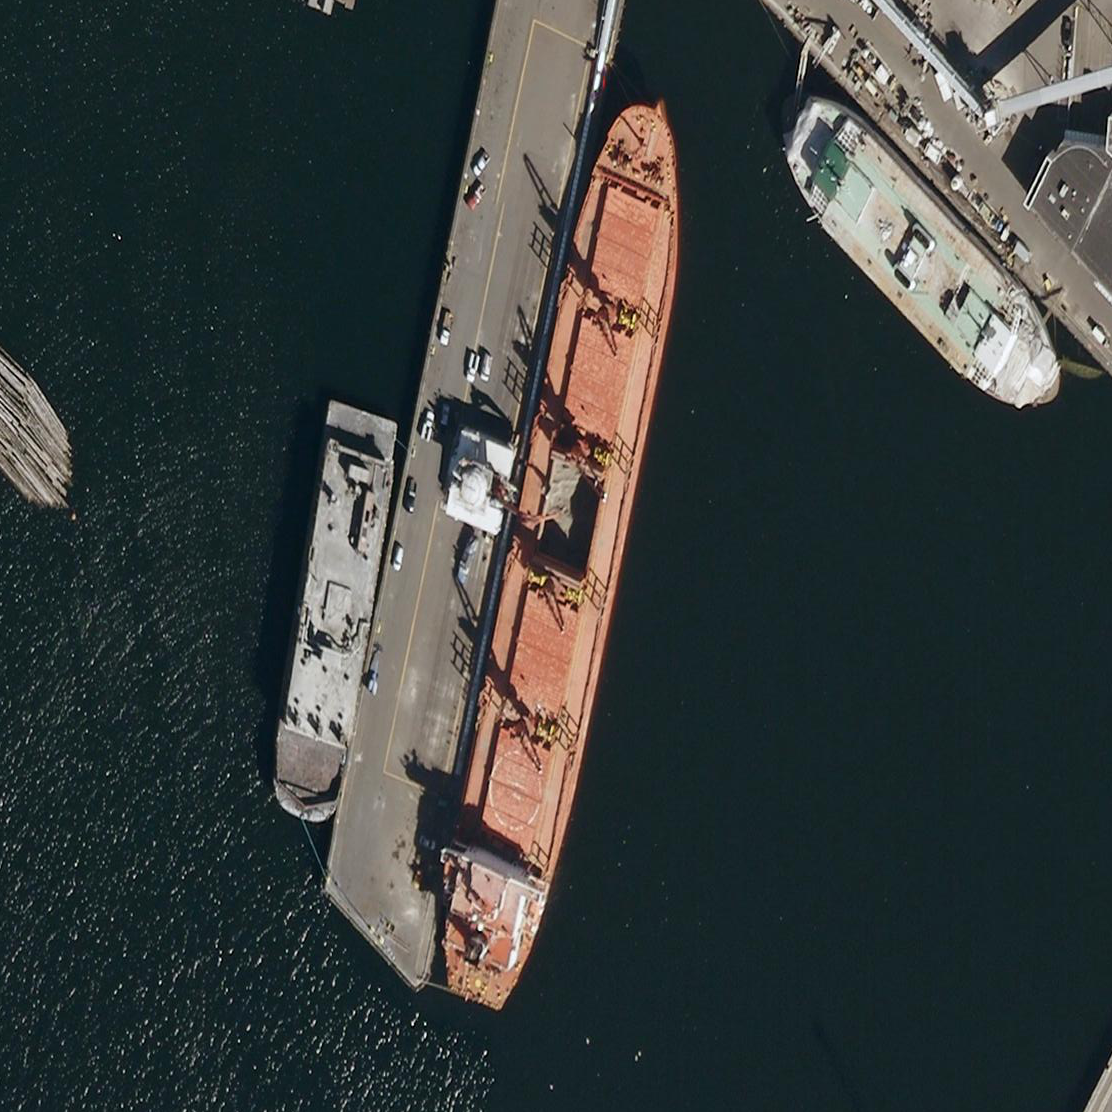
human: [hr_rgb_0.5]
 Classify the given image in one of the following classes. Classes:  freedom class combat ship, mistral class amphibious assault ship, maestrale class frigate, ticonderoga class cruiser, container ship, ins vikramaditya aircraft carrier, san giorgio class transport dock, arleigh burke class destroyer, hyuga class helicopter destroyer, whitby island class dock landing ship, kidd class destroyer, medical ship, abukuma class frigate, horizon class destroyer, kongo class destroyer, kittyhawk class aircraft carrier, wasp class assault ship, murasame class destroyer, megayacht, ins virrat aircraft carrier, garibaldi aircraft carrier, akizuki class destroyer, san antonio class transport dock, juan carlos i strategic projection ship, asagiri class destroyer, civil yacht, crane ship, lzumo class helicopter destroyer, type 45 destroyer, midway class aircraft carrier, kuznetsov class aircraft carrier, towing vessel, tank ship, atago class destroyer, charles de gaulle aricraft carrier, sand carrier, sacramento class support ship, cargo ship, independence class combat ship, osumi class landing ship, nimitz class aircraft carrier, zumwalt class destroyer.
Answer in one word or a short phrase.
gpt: Sand carrier